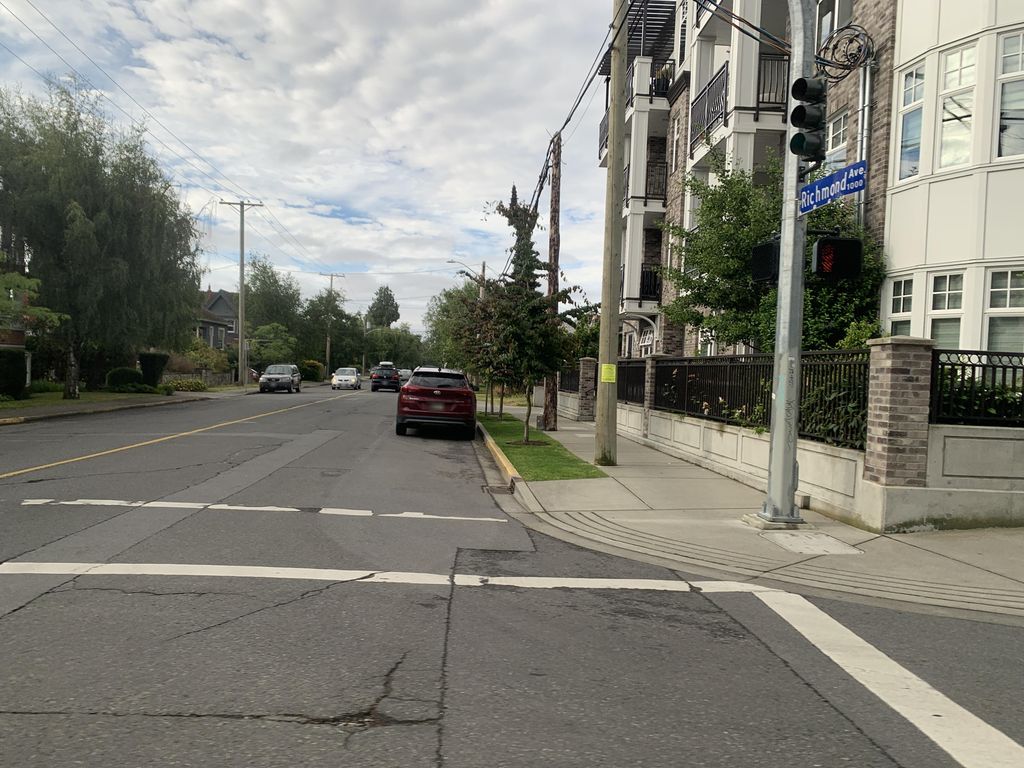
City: victoria